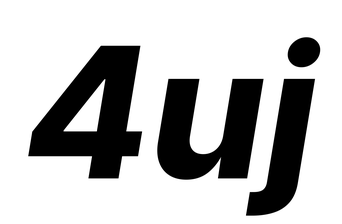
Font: Inter-Italic_ExtraBold_Italic